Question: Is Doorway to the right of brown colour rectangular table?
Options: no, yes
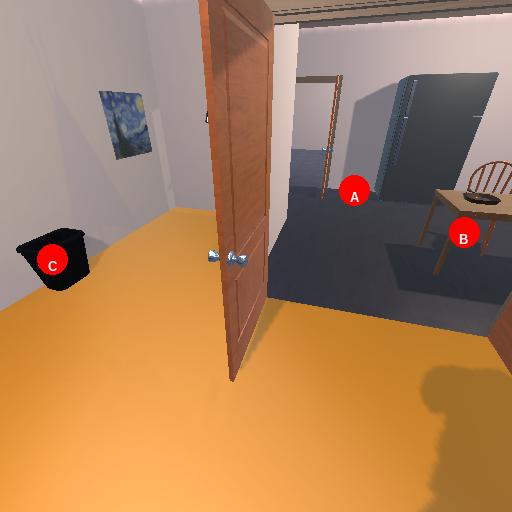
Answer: no